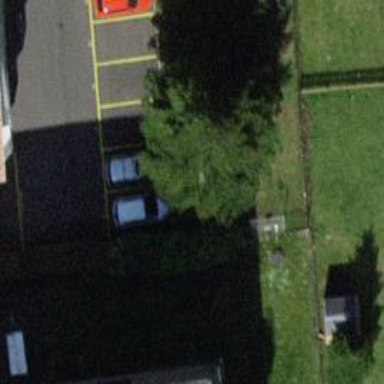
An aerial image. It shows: Urban tree with needleleaved evergreen leaves.